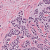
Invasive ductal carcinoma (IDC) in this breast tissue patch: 1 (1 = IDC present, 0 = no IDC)